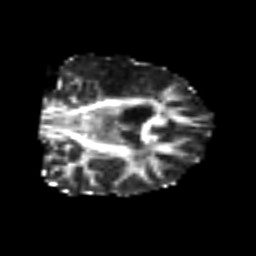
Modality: FA
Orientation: coronal
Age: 54
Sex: male
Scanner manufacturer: siemens
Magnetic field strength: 3 T
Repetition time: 6.1 s
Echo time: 0.101 s